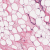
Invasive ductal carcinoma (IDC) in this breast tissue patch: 0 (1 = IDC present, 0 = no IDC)